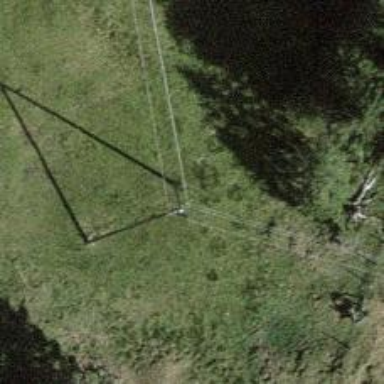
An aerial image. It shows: Utility pole as the man-made structure.